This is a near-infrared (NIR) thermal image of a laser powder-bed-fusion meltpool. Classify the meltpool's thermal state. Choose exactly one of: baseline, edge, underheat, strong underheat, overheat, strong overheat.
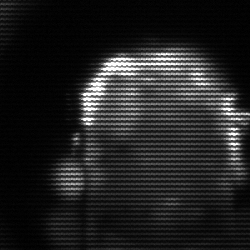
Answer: baseline